Field crop: tomato
Growth stage: 1
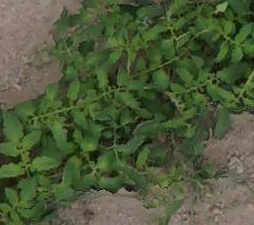
Species: tomato